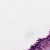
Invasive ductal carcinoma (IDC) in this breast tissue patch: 0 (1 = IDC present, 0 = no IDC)